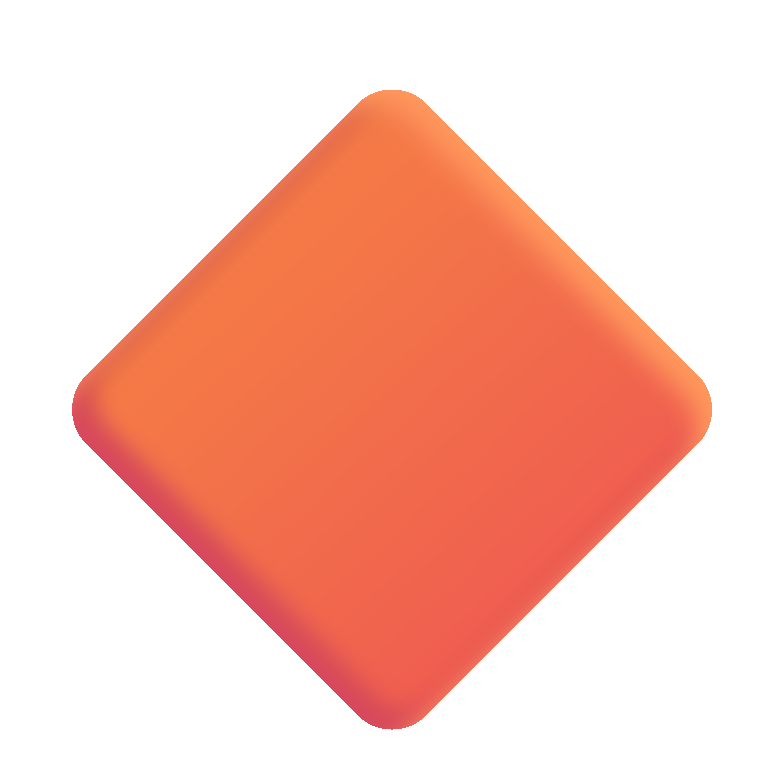
large orange diamond color